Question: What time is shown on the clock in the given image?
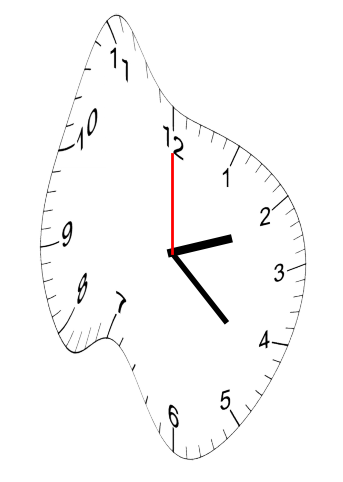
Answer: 02:22:00